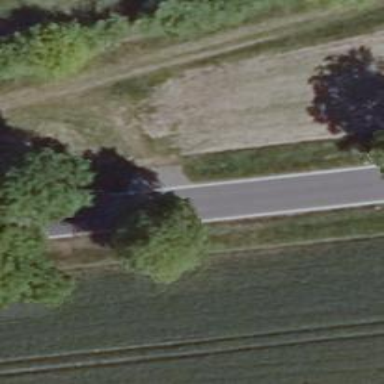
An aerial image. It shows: Row of trees in natural setting.